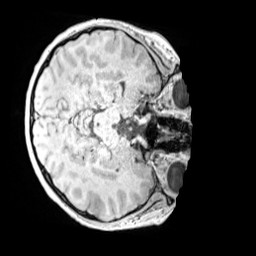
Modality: MP2RAGE
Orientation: axial
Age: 11
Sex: male
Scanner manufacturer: siemens
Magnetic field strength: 3 T
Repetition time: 4 s
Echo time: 0.00299 s